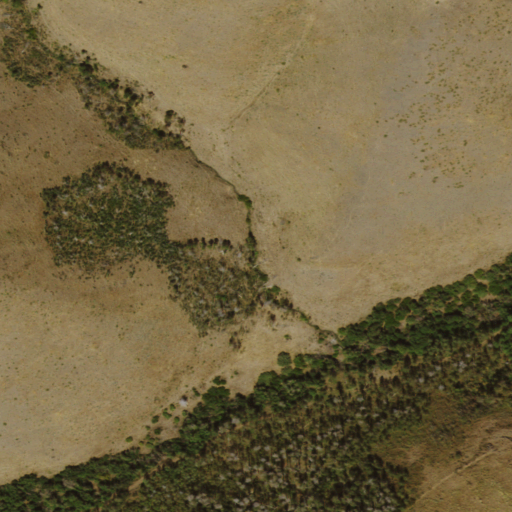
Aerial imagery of valley in Nevada named Blackbird Gulch containing grassland, shrub, mixed forest, and deciduous forest